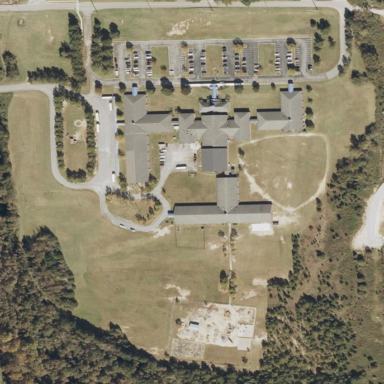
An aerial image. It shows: School.